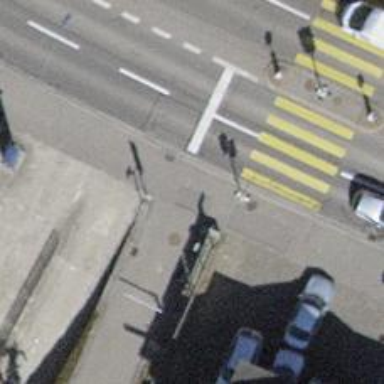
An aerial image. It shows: Unmarked crossing with traffic calming table.